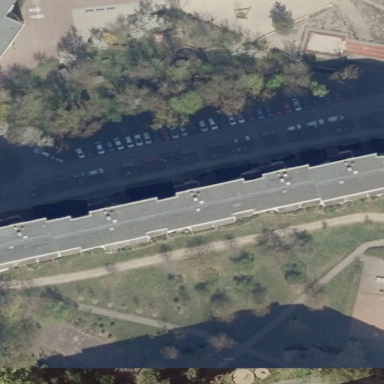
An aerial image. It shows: Apartment building with flat roof.